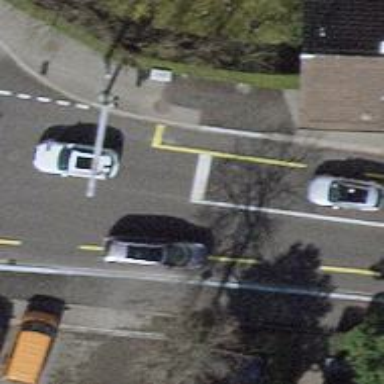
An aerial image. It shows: Road with traffic signals.